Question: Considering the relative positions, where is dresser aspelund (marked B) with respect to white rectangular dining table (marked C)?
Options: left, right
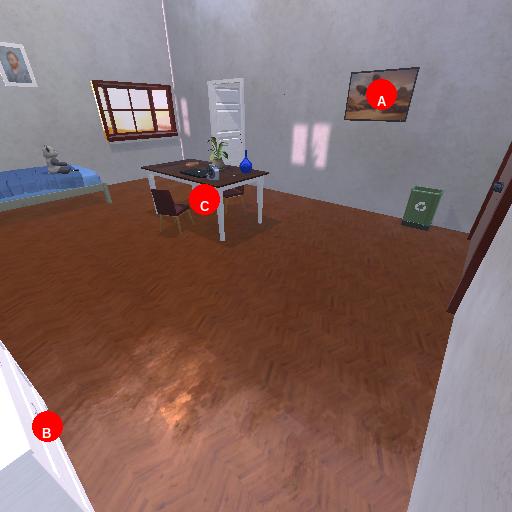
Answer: left